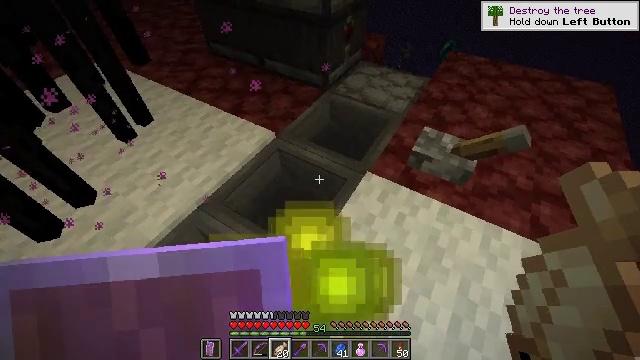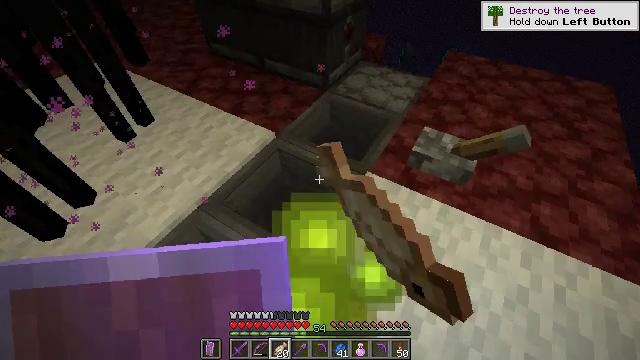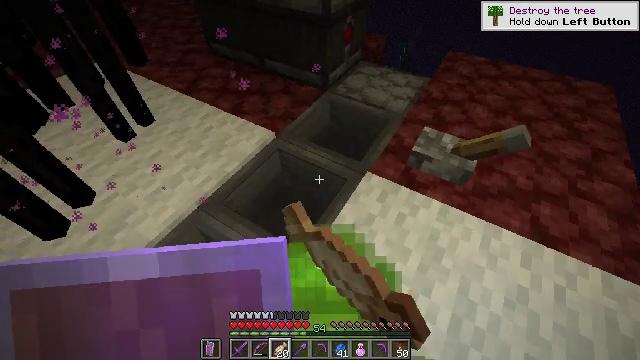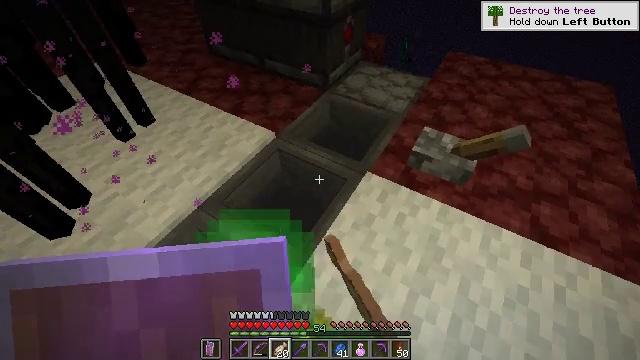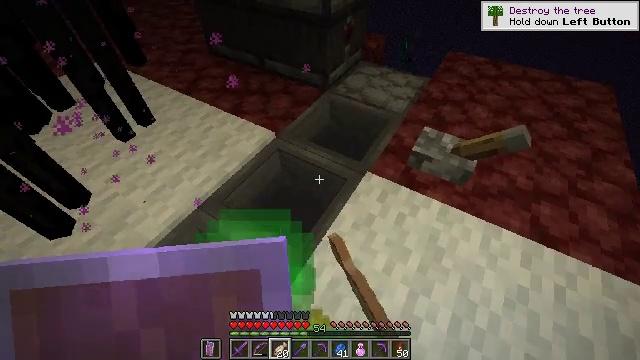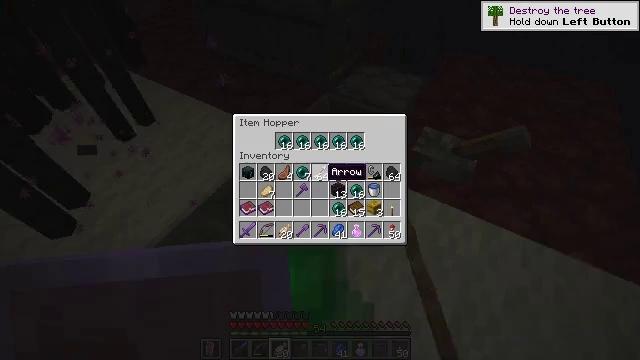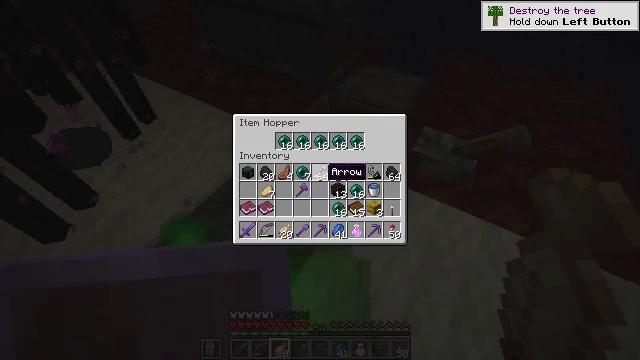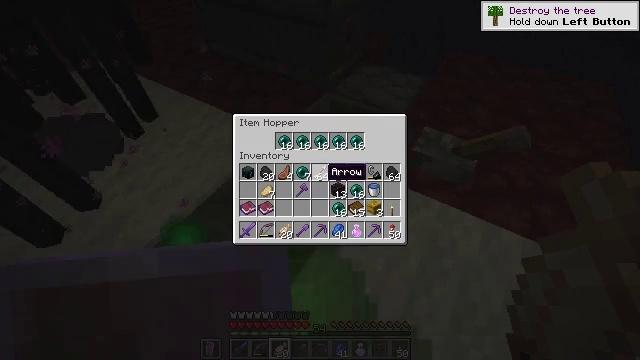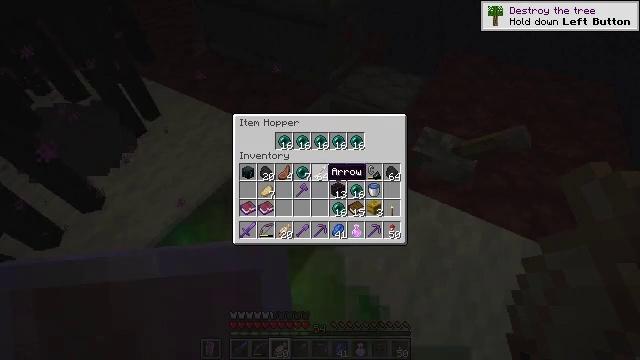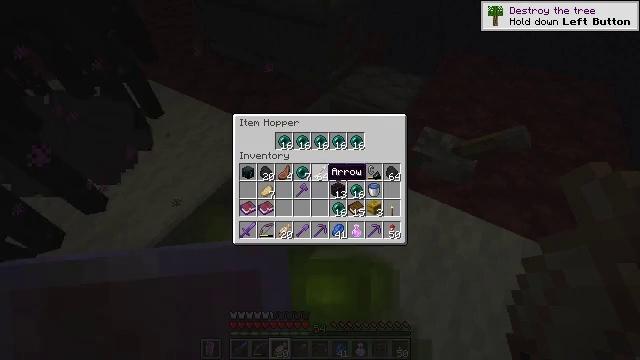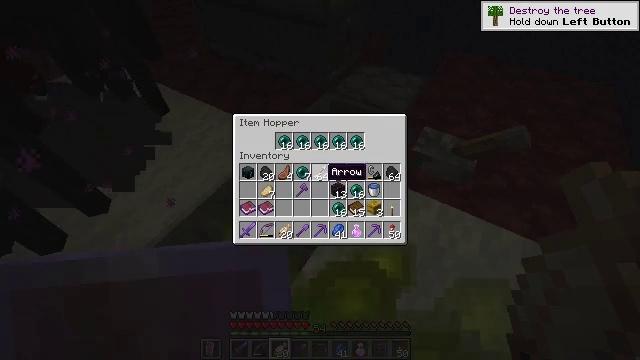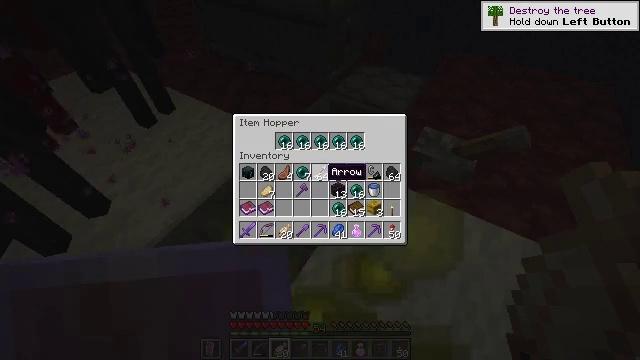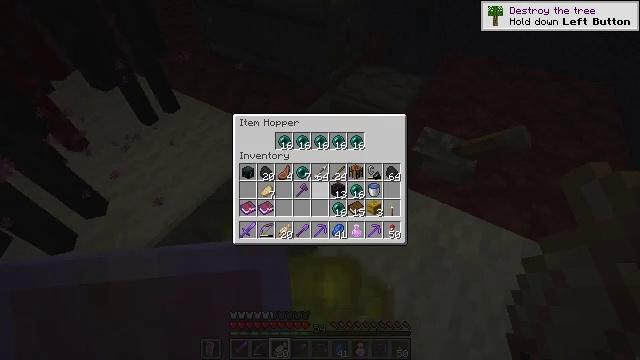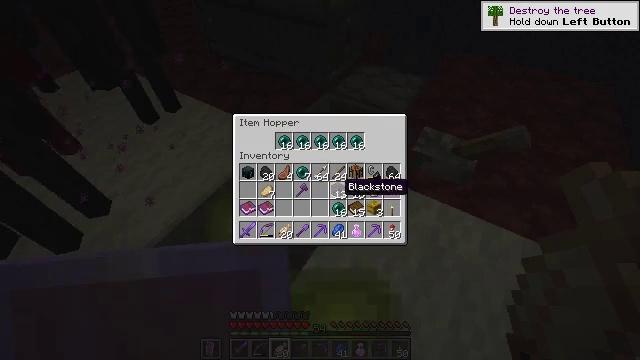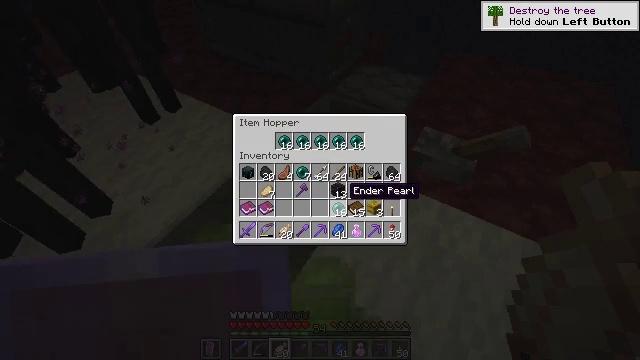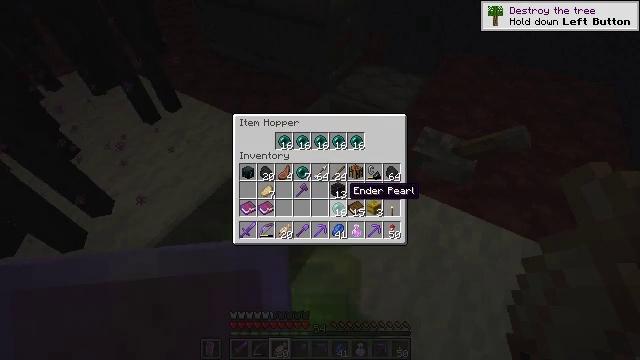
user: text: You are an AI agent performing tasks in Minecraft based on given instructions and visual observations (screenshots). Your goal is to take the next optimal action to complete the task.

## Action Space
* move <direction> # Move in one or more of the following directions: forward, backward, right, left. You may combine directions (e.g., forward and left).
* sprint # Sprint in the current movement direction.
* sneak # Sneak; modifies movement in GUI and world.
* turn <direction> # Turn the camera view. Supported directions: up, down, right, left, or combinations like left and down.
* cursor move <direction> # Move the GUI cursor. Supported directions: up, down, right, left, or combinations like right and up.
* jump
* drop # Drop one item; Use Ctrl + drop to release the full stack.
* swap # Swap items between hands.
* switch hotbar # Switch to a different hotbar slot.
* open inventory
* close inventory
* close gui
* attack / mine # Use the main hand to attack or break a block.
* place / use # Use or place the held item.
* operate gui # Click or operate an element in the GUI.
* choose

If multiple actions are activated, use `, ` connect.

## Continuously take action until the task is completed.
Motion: motion action
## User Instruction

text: Combat the enderman.
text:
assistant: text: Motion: use / place
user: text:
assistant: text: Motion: use / place
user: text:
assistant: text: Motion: use / place
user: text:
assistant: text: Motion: no_op
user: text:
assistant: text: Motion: no_op
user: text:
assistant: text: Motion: no_op
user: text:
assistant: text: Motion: no_op
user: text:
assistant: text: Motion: no_op
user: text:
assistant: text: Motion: no_op
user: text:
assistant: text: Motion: no_op
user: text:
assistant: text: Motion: no_op
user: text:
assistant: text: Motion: no_op
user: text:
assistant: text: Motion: turn right and down
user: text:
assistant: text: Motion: no_op
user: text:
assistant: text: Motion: no_op
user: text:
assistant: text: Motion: no_op
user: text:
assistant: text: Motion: no_op
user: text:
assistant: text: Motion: no_op
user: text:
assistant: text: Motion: no_op
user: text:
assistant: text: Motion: no_op
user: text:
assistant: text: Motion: no_op
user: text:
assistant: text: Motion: no_op
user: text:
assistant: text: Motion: no_op
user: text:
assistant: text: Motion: no_op
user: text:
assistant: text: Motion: no_op
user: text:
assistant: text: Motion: no_op
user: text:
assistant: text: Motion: no_op
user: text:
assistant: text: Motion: no_op
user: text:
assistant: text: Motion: no_op
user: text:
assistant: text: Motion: turn left